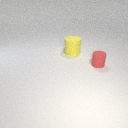
small red rubber cylinder to the right of large yellow rubber cylinder